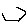
Label: hexagon